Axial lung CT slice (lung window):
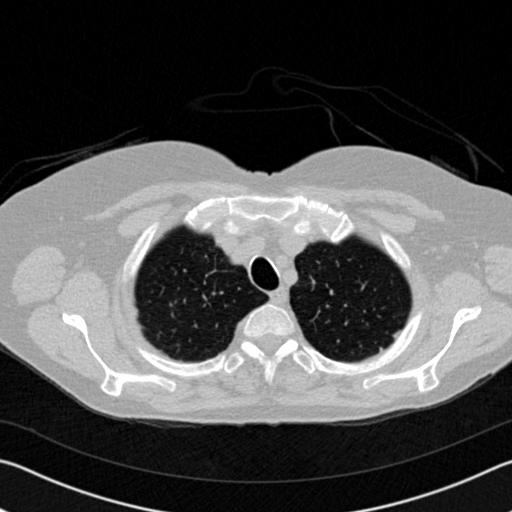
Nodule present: no